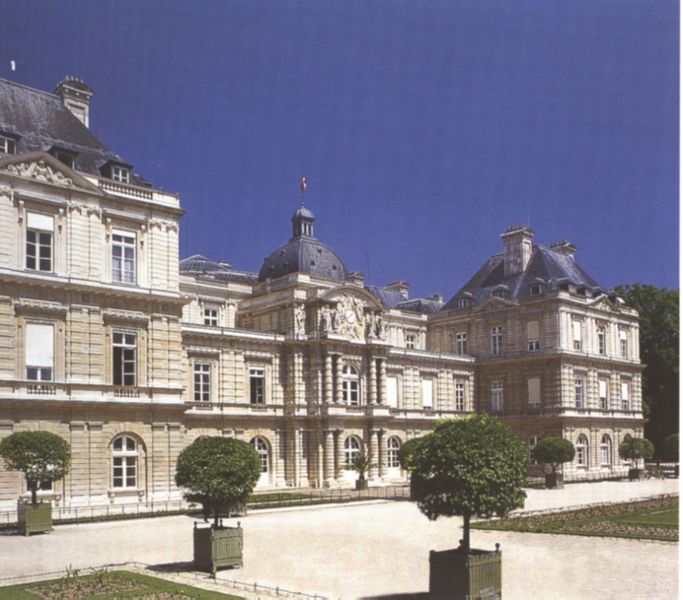
Titel: Palais du Luxembourg
Künstler: Salomon de Brosse
Standort: Paris, Palais du Luxembourg (EU - F - Ile-de-France)
Schlagwörter: fenster, dach, gebäude, park, schloss, architektur, wege, bäumchen, fassade, kuppel, architecture, blue, column, columns, palace, window, three, windows, flowers, foto, gauben, flower, schiefer, classical, sky, tree, building, house, roof, tower, trees, beet, baroque, grass, garden, path, castle, door, city, dome, doors, courtyard, floors, lawn, box, gothic, planter, bush, shrub, chimney, blue sky, sidewalk, university, european, shades, bulding, office, 3, rood, manison, 유럽, 시계, 학교, 작은나무, 파란하늘, 블라인드, lwan